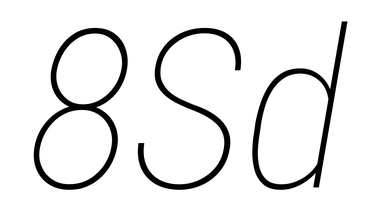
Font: Roboto-Italic_Condensed_Thin_Italic